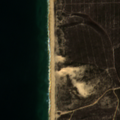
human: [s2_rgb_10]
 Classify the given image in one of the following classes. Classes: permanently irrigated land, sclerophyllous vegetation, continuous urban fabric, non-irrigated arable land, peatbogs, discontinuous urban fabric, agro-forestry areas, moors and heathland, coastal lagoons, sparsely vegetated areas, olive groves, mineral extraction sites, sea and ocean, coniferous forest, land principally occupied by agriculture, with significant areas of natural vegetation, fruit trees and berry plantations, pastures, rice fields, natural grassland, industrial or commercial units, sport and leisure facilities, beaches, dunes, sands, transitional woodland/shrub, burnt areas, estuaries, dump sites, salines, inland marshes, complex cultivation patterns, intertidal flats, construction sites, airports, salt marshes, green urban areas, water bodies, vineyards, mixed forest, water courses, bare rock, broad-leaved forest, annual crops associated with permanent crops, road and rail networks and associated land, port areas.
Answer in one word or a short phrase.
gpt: moors and heathland, transitional woodland/shrub, beaches, dunes, sands, sea and ocean